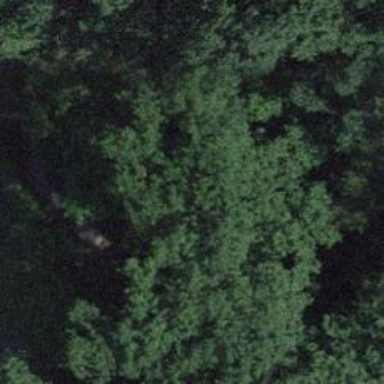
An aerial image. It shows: Brown bench.